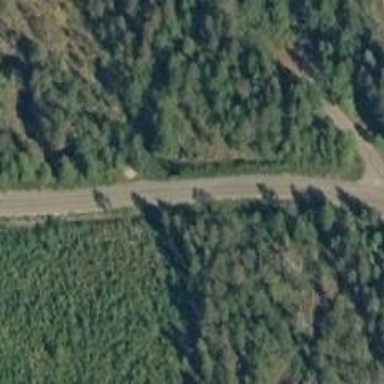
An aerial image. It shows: Unclassified road on bridge.